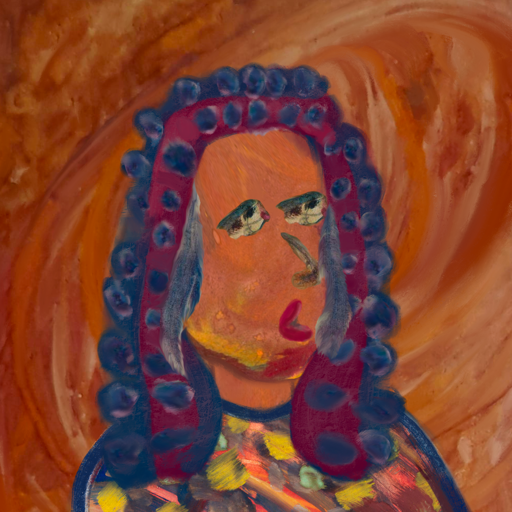
Background: Pious_Lady, Head And Neck Side: Mother_And_Son_Son, Face Side: Pipe, Bust: Mother_And_Son_Mother, Hair Side: Hill_Girl, Head Accessory: Blank, Second Necklace: Blank, Necklace: Blank, Baby: Blank